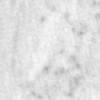
Label: no_change